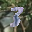
Label: 3